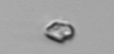
Label: Heterocapsa_rotundata